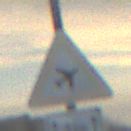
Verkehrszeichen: FlugbetriebLinks
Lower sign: LaengeEinerStrecke2
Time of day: SunriseSunset
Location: Outdoor (Nature)
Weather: PartlyCloudy
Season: NotSpecified
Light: Natural